Field crop: tomato
Growth stage: 2
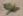
Species: solanum